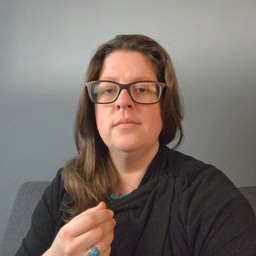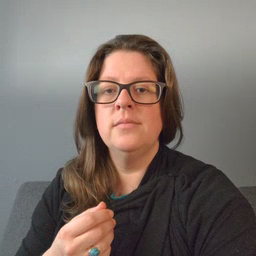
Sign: outside